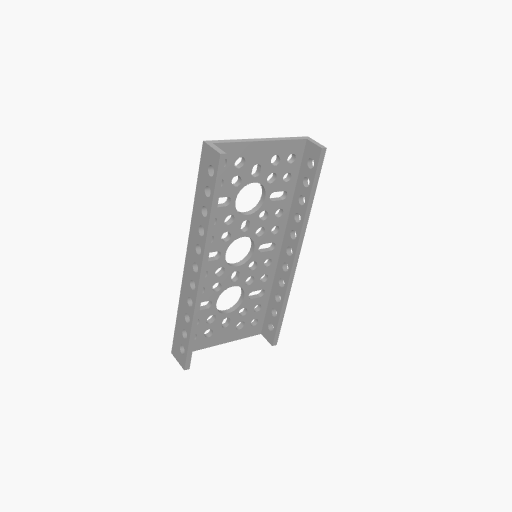
Part: LowSideUChannel3H